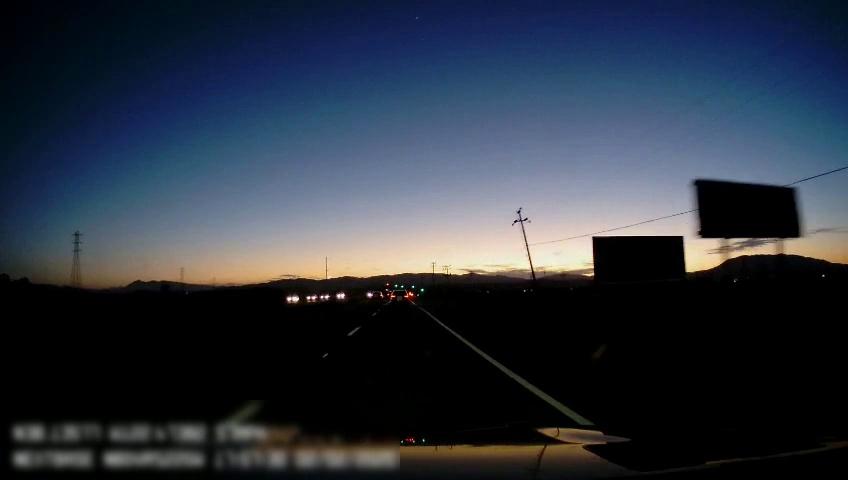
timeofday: Dusk/Dawn/Twilight
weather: Sunny
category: Drivable Space
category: Vehicles | Car
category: Vehicles | Car
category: Vehicles | Car
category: Vehicles | SUV
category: Vehicles | SUV
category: Vehicles | Car
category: Lanes | Alternate Lane
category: Lanes | Current Lane
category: Lanes | Current Lane